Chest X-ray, AP view. Patient: 66 years old, sex F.
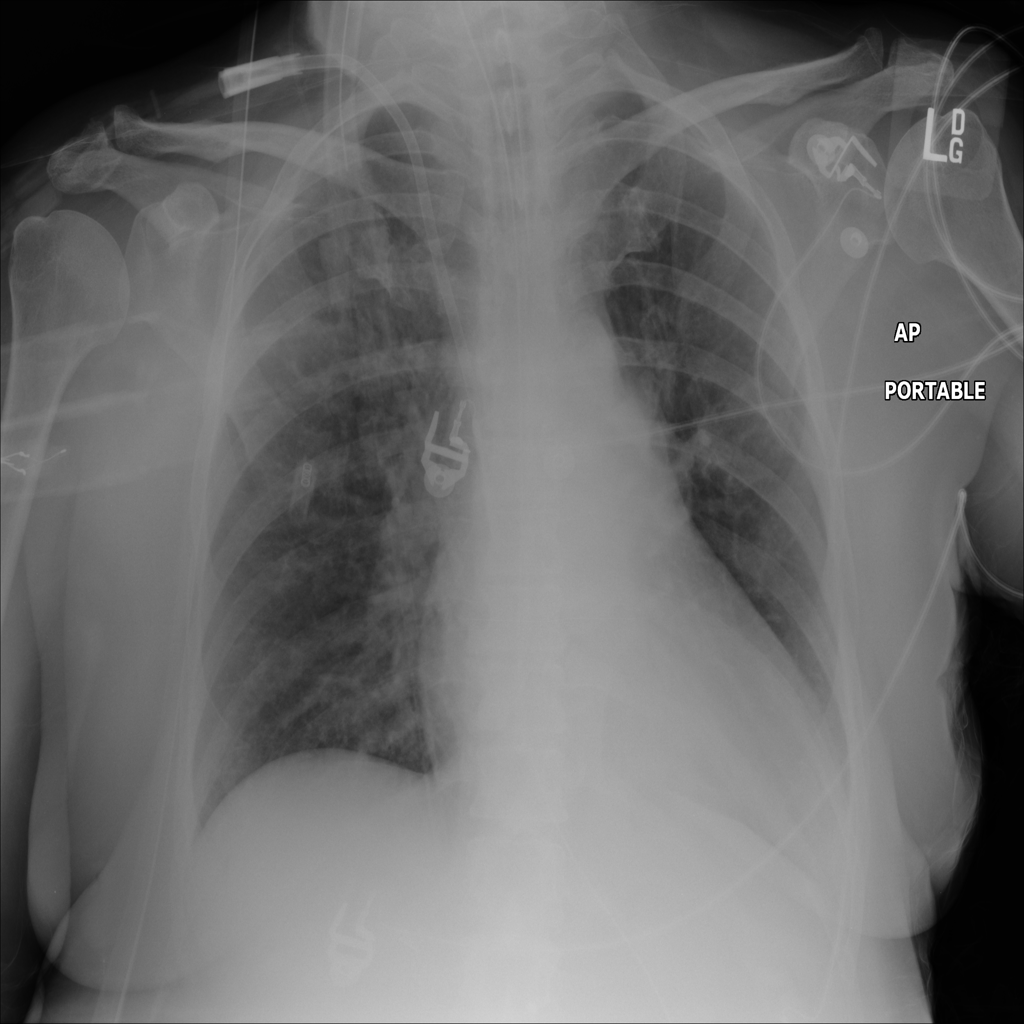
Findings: Atelectasis, Consolidation